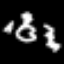
Label: squiggle